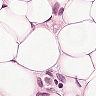
Metastatic tissue present: yes